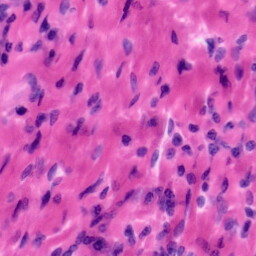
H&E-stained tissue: Tonsil